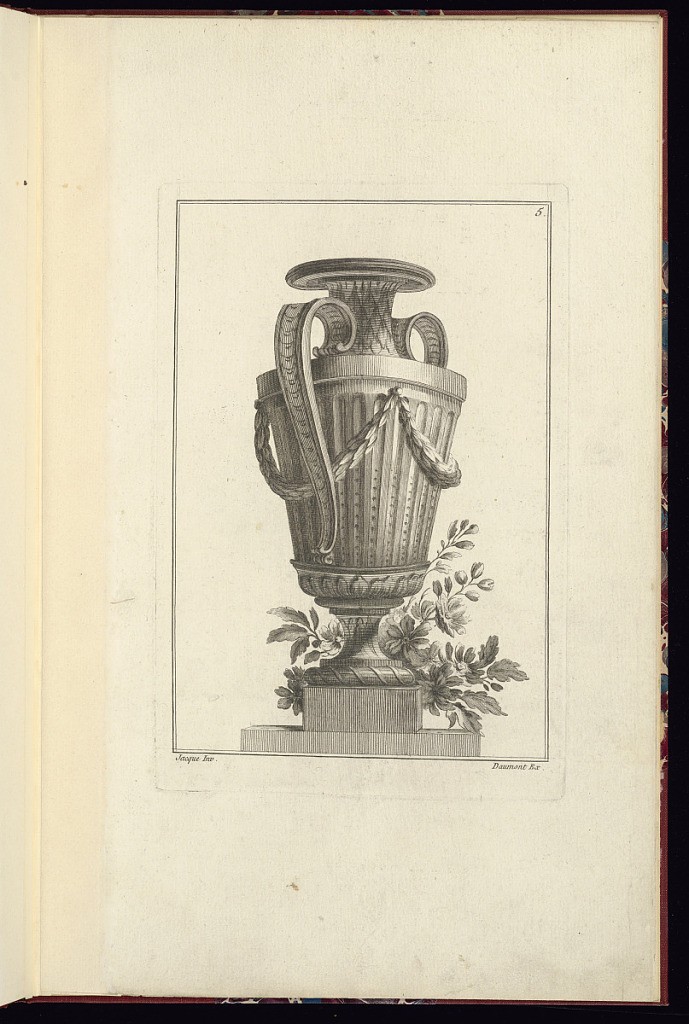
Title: Ornamental Vase Design
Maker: Maurice Jacques, French, ca. 1712–1784
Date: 1760-1775
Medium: Etching and engraving on paper
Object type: Print
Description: Vase design with two flat strap handles that curl around at the neck of the vase. The body of the vase features deep fluting with dotted detail down the inset length. There is a garland of bound laurel leaves draped across the body of the vase. The vase has a low foot with a stylized leaf design. The vase is raised on a low plinth and is surrounded the branches of flowers. The plate is signed and numbered.